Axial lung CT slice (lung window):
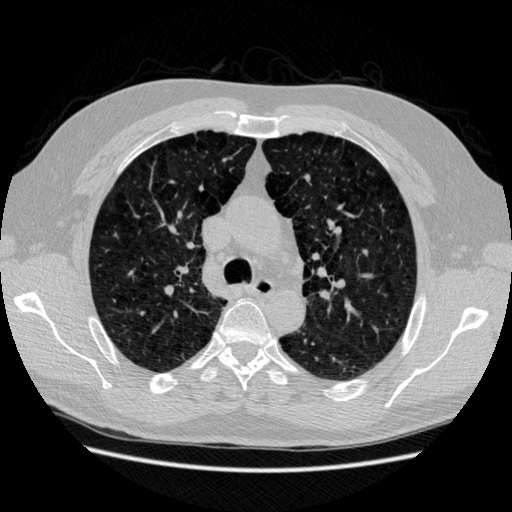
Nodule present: no